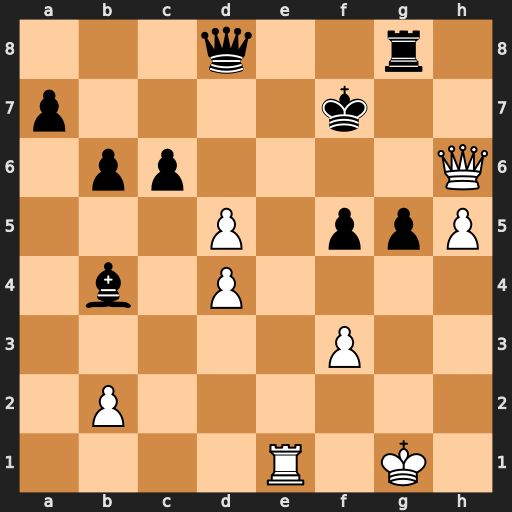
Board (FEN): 3q2r1/p4k2/1pp4Q/3P1ppP/1b1P4/5P2/1P6/4R1K1
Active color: w
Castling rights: -
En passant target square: -
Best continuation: Qe6+ Kg7 Qg6+ Kf8 Qxf5+